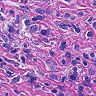
Metastatic tissue present: yes